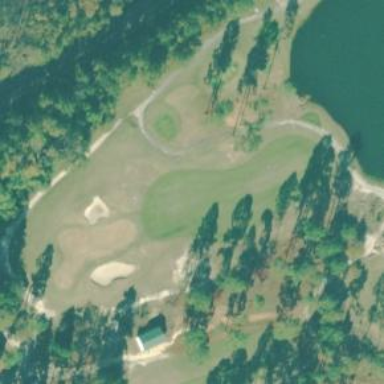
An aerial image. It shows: Golf hole.